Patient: sex F, age 65
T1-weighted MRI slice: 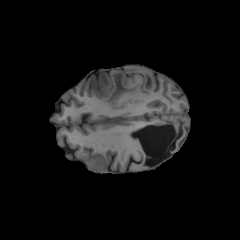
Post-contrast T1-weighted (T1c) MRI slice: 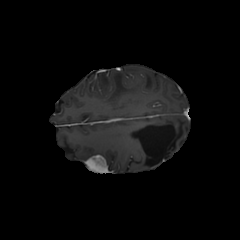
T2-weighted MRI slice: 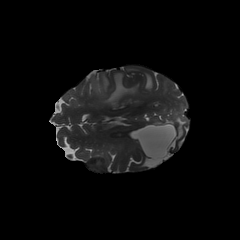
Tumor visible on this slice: yes
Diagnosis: Glioblastoma, IDH-wildtype
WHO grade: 4